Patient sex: M
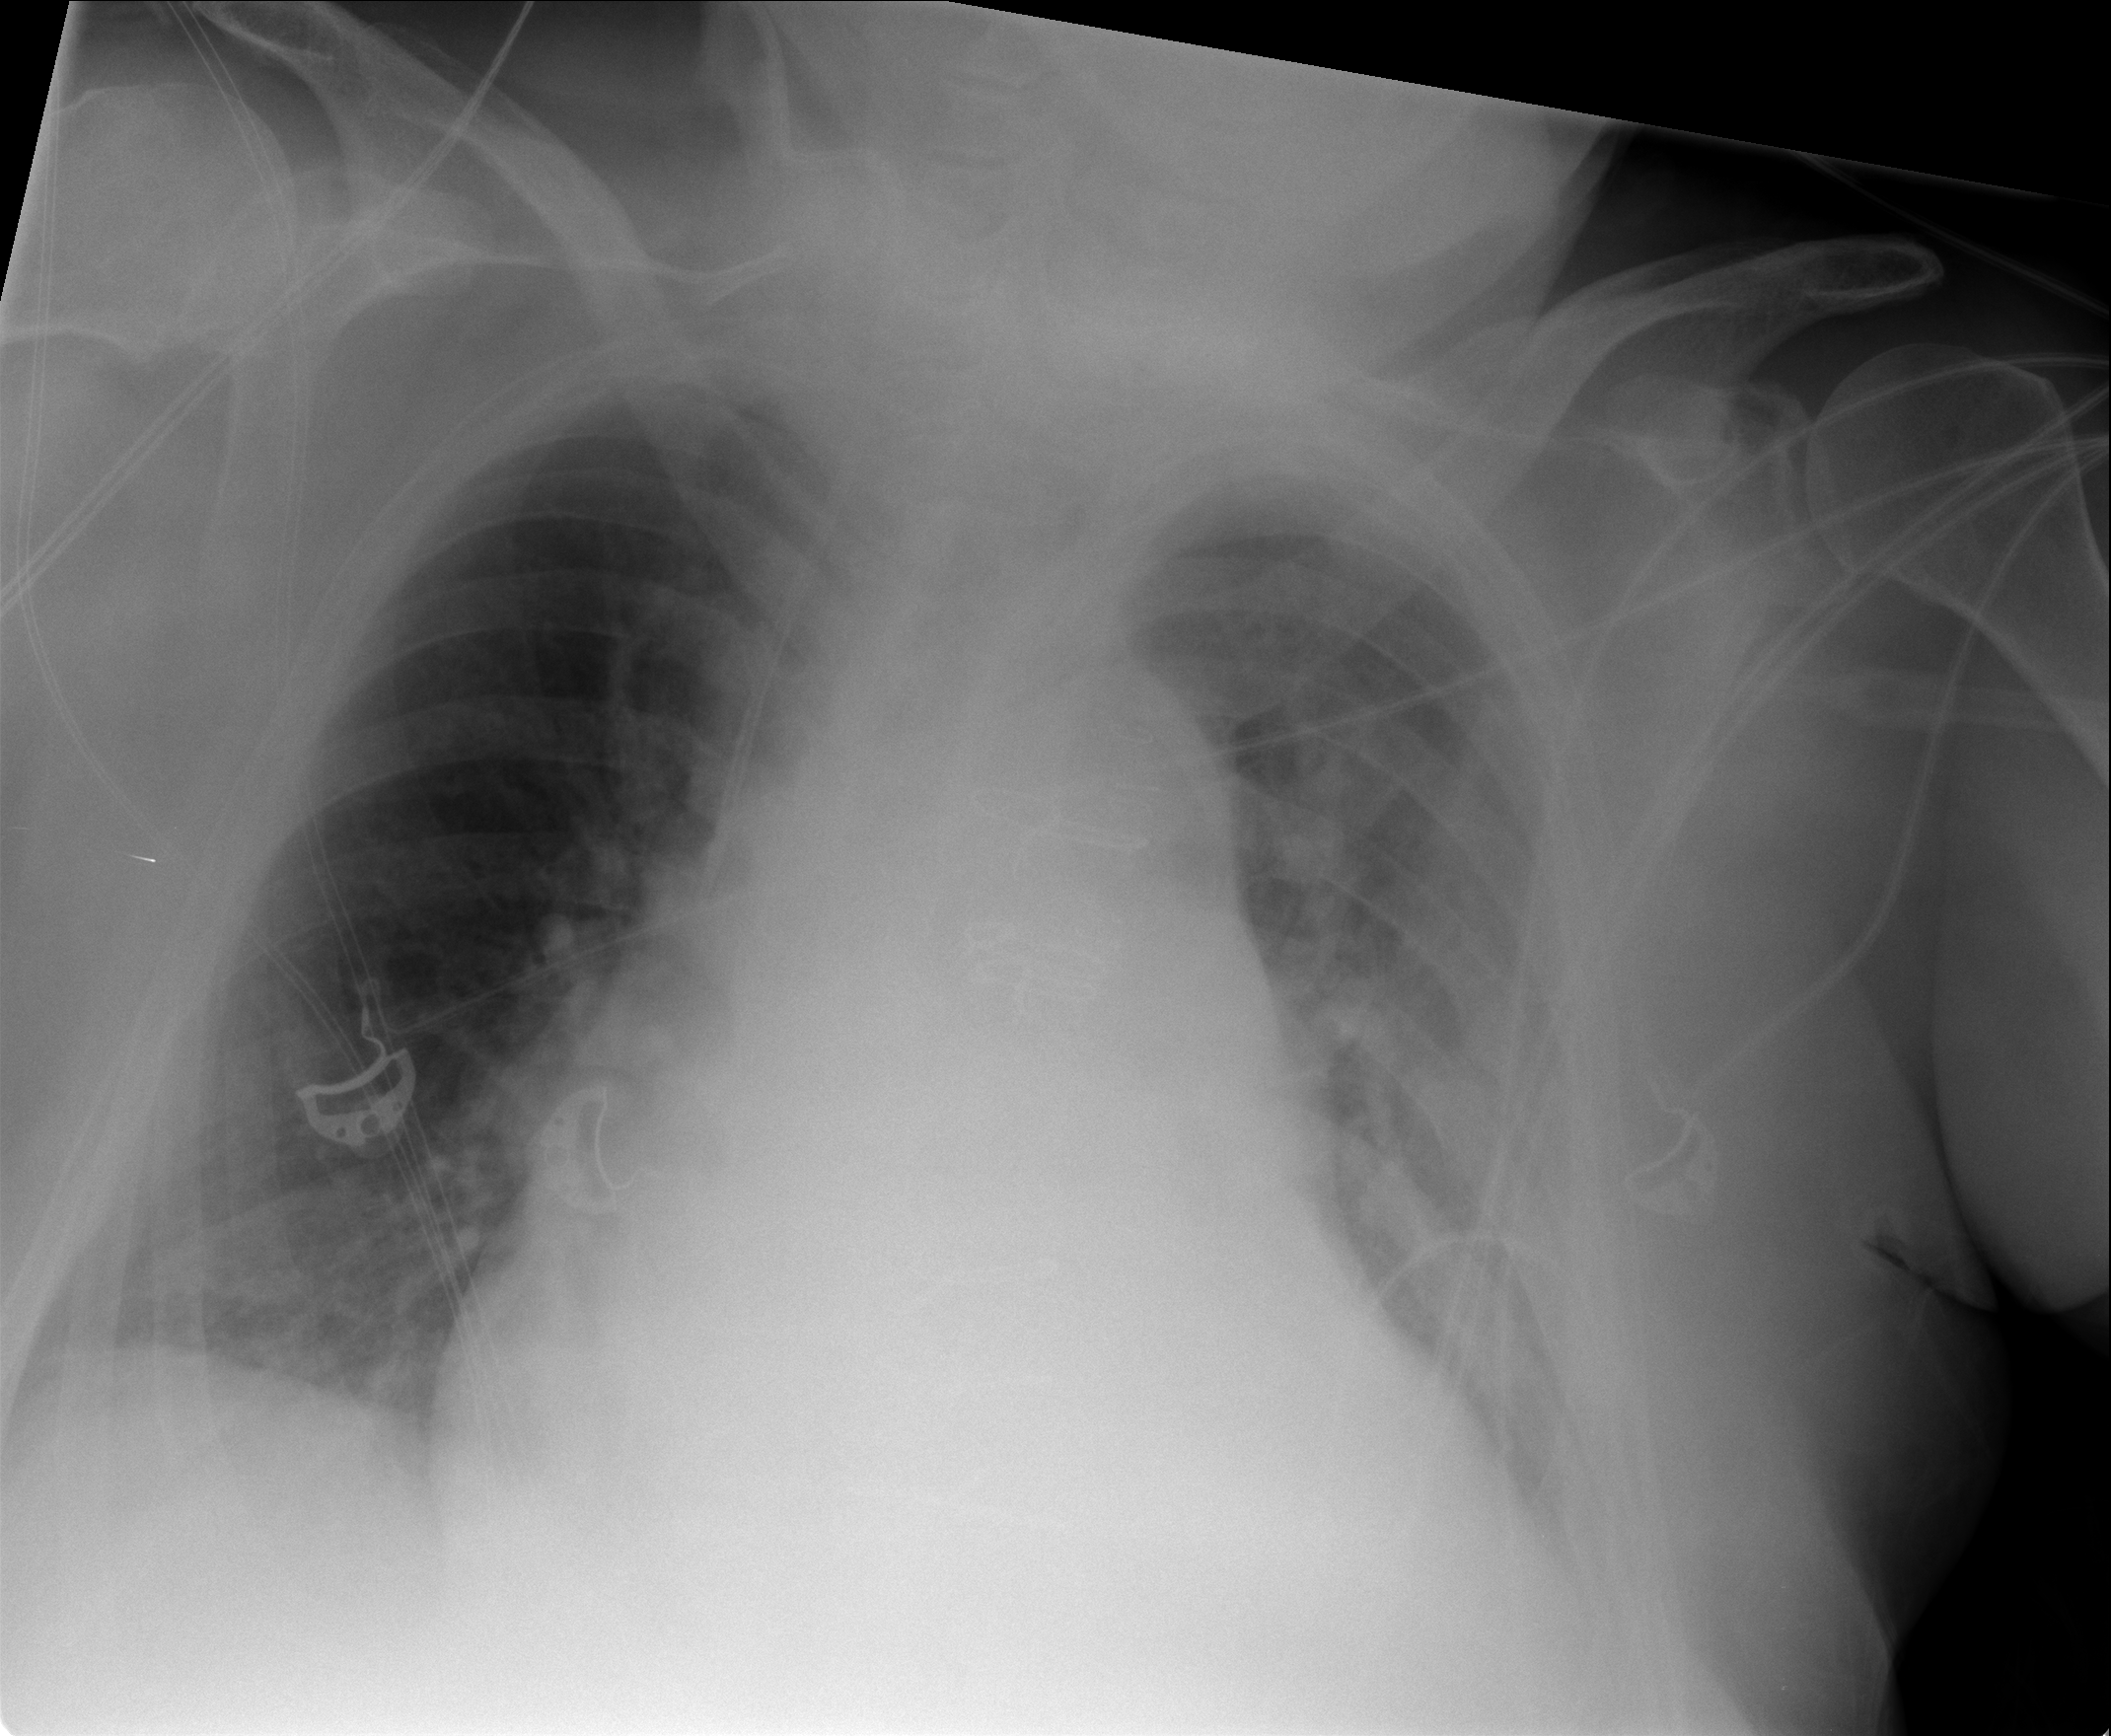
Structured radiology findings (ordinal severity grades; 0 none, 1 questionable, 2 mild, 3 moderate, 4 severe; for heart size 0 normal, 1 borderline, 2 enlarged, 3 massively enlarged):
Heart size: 3
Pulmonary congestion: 2
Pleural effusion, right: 1
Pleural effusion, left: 2
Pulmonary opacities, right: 0
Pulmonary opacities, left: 2
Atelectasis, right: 0
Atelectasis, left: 2